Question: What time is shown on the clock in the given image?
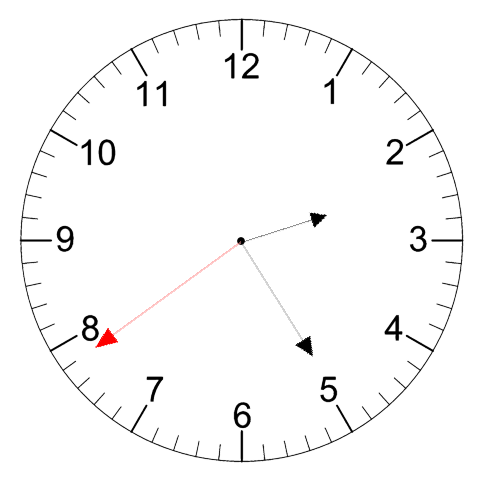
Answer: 02:24:39